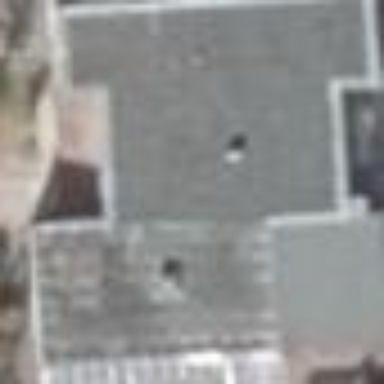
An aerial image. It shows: White house with flat roof.